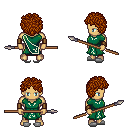
a pixel art fantasy rpg character, male body template, human, tanned skin, sash dress, red pants, brunette curly afro hairstyle, leather bracers, white slippers, spear, four views (front, back, left, right), 2x2 character sprite sheet, small pixel art, hard edges, no anti-aliasing